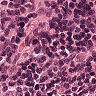
Metastatic tissue present: no